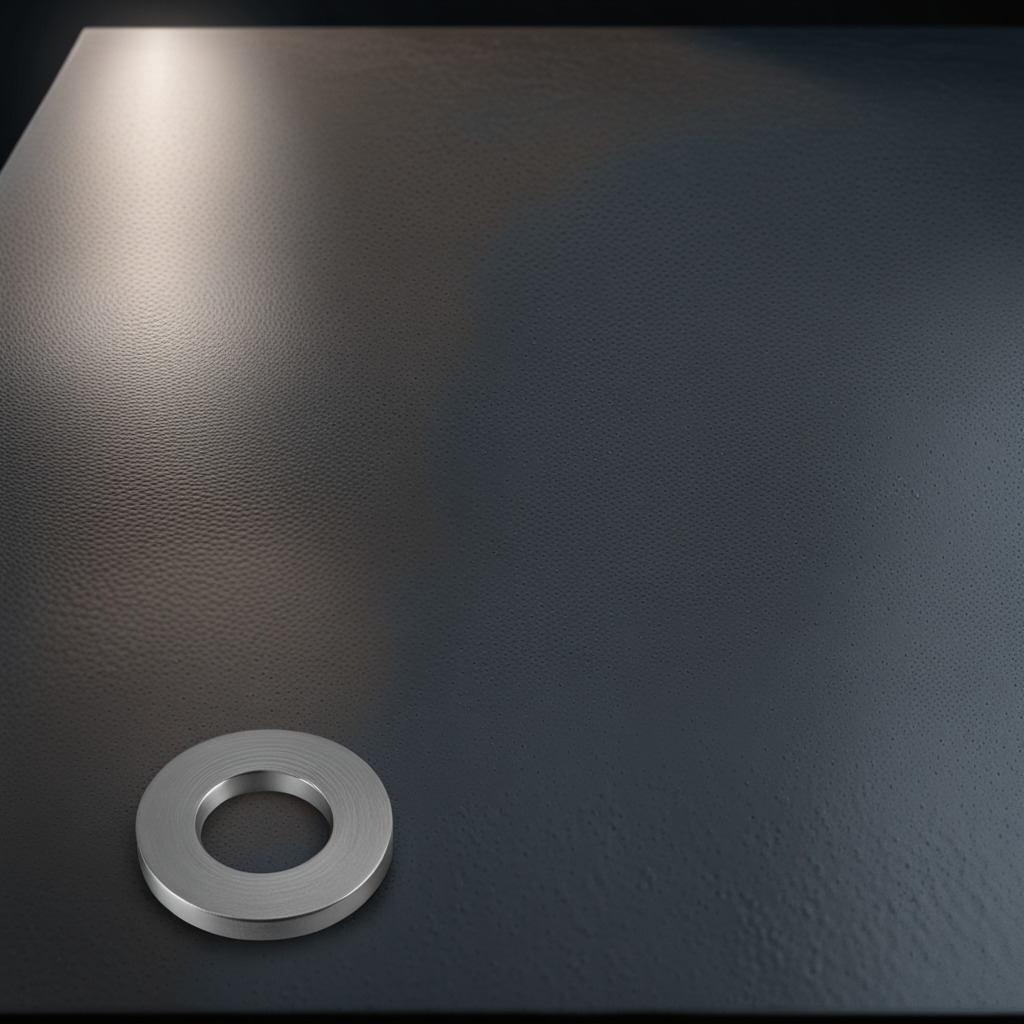
A flat metal washer lies on a clean granite table inside a workshop at night dim ambient light soft shadows worn but